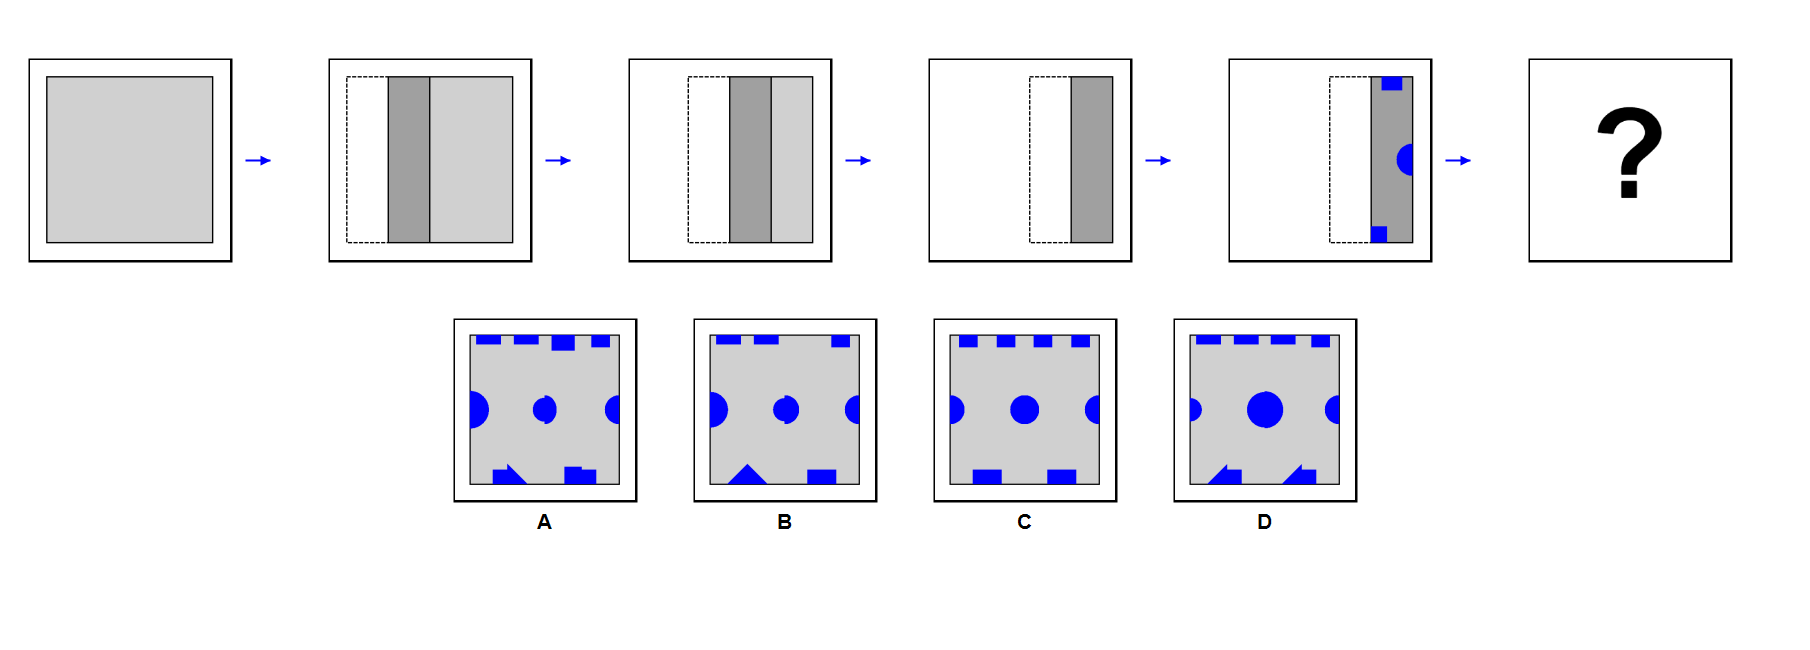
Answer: C